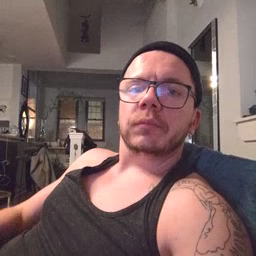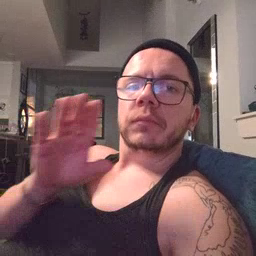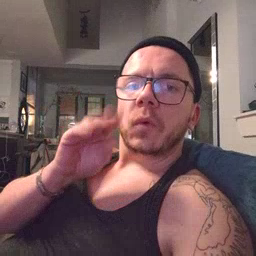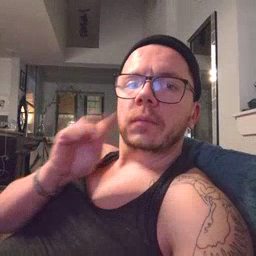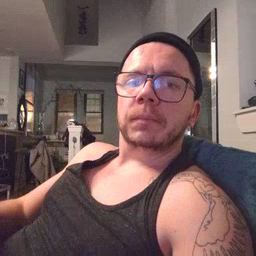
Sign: talk